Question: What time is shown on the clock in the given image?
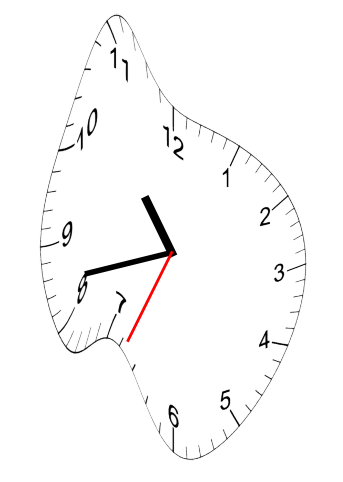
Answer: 10:42:34